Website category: sports
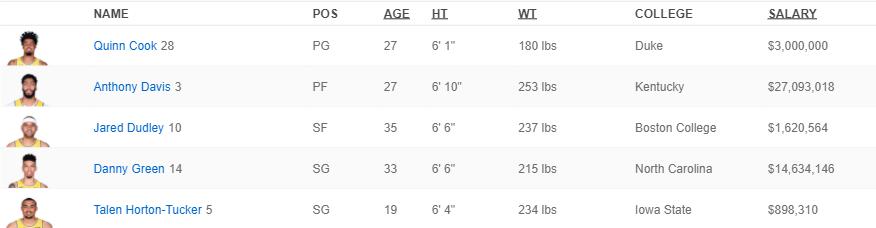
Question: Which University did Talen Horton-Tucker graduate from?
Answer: Iowa State

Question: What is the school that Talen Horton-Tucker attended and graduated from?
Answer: Iowa State

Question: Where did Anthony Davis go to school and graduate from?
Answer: Kentucky

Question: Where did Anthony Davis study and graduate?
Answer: Kentucky

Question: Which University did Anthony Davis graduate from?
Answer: Kentucky

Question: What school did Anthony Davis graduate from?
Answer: Kentucky

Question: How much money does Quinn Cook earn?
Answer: $3,000,000

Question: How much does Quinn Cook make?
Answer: $3,000,000

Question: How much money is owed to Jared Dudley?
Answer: $1,620,564

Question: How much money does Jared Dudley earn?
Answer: $1,620,564

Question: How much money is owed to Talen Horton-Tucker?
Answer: $898,310

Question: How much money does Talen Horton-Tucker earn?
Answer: $898,310

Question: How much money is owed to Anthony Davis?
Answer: $27,093,018

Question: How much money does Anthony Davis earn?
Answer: $27,093,018

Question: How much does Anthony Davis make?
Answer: $27,093,018

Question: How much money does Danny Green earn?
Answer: $14,634,146

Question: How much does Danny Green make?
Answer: $14,634,146

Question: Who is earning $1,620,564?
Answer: Jared Dudley

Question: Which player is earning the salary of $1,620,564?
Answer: Jared Dudley

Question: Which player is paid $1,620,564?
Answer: Jared Dudley

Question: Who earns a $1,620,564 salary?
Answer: Jared Dudley

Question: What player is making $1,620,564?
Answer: Jared Dudley

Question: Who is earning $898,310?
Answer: Talen Horton-Tucker

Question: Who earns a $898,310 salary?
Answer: Talen Horton-Tucker

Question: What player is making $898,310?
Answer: Talen Horton-Tucker

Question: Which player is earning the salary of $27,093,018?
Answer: Anthony Davis

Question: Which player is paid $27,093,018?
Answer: Anthony Davis

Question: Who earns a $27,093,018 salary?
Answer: Anthony Davis

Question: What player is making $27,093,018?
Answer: Anthony Davis

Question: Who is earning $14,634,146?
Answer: Danny Green

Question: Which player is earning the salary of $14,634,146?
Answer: Danny Green

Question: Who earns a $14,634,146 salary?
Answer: Danny Green

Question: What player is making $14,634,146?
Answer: Danny Green

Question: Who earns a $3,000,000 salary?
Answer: Quinn Cook

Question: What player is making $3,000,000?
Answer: Quinn Cook

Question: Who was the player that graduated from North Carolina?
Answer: Danny Green

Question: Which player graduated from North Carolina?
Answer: Danny Green

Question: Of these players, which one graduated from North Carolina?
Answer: Danny Green

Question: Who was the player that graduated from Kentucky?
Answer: Anthony Davis

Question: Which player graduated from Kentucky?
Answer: Anthony Davis

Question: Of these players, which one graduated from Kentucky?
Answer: Anthony Davis

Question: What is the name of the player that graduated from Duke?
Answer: Quinn Cook

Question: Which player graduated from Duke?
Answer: Quinn Cook

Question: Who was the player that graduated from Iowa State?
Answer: Talen Horton-Tucker

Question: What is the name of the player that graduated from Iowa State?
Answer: Talen Horton-Tucker

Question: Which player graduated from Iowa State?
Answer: Talen Horton-Tucker

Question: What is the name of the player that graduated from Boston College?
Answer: Jared Dudley

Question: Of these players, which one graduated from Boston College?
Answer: Jared Dudley